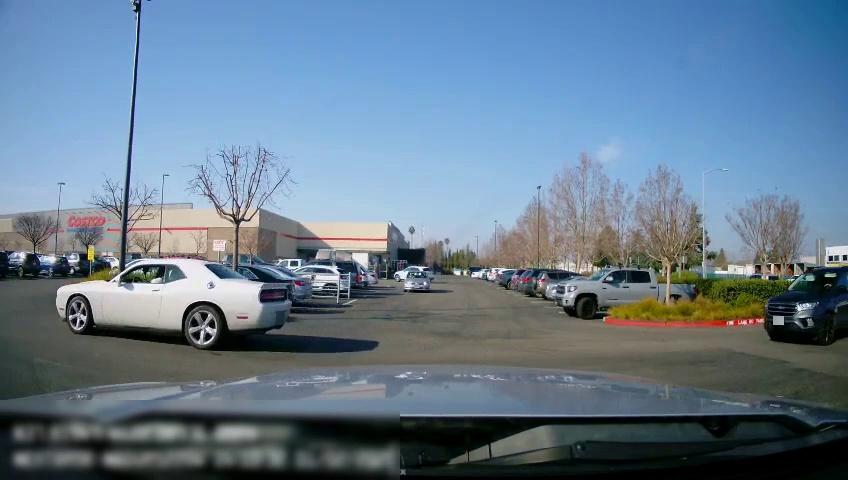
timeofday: Day
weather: Sunny
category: Drivable Space
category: Vehicles | Car
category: Vehicles | SUV
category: Vehicles | SUV
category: Vehicles | Truck
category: Vehicles | Car
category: Vehicles | SUV
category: Vehicles | SUV
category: Vehicles | SUV
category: Vehicles | SUV
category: Vehicles | SUV
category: Vehicles | Car
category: Vehicles | Car
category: Vehicles | Car
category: Vehicles | Car
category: Vehicles | Car
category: Vehicles | SUV
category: Vehicles | Truck
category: Vehicles | Truck
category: Vehicles | SUV
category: Vehicles | SUV
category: Vehicles | SUV
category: Vehicles | SUV
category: Vehicles | Car
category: Vehicles | Car
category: Traffic | Signs